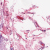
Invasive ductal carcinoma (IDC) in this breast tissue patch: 0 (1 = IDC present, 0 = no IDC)